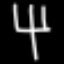
Label: fork